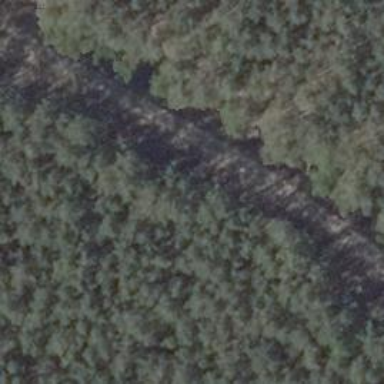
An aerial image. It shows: Sandy track road with grade5 tracktype.